Question: I have some list of 'div' elements ordered vertically. Using <URL> added swipe event to catch left-right swipe. Idea was to remove element from list by swiping it left or right side like this:

'''
$(function() {
$('.swElement').swipe({
swipeStatus: function(event, phase, direction, distance, duration, fingerCount) {
console.log(distance);
if (phase == "move") {
if (direction == "right") {
$(this).css({
'right' : (distance*-1)+'px'
});
}
} else if (phase == "cancel") {
$(this).css({
'right' : 0
});
} else if (phase == "end") {
$(this).animate({
'right' : '-100%'
}, 200, function() {
$(this).remove();
});
} else {
//?????
}
},
threshold: 150,
maxTimeThreshold: 5000,
fingers: 'all'
});
});
'''
'''
.swElement {
display: block;
width: 100%;
height: 50px;
border: 1px solid black;
box-sizing: border-box;
padding: 0 10px;
line-height: 50px;
cursor: pointer;
position: relative;
}
'''
'''
<script src="https://ajax.googleapis.com/ajax/libs/jquery/2.1.1/jquery.min.js"></script>
<script src="https://dl.dropboxusercontent.com/u/<PHONE>/cdn/jquery.touchSwipe.min.js"></script>
<h2>Swipe right to remove element</h2>
<div class="swElement">Element</div>
<div class="swElement">Element</div>
<div class="swElement">Element</div>
<div class="swElement">Element</div>
<div class="swElement">Element</div>
'''
## Problem
It's working great on mobile chrome browser, but prevents up/down scroll on native android browser.
I understand that this 'swipeStatus' catch both left/right and up/dmown directions, but don't know how to prevent is from it - I need only right swipe event.
Any ideas?
Thanks in advance.
## Update
I can't use jQuery mobile framework, because it conflict's with other scripts which I have to use.
Maybe there will be another way to figure out?
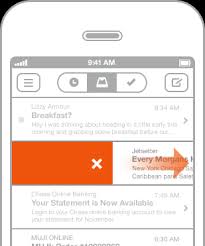
Answer: This is not answering the actual problem for your question, but is an alternative to touch plugging(s). You can still use them for other things in the same app or website.
Coincidence the other day i was having a look at this (jquery-mobile-swipe-list) <URL> which uses some Math to detect horizontal touch.
I Created two demos. One that reveals whats behind the elements like the picture in your question and another to drag/swipe to delete like in the code you have.
Any problems with elements flickering using '-webkit-transform: translateZ(0); transform: translateZ(0);' fixes the flickers.
drag/swipe to reveal behind. i put in a delay of 5 seconds for the touch events to start.
<URL>
'''
var startPos;
var handlingTouch = false;
var itemis;
setTimeout(function() {
document.addEventListener('touchstart', function(e) {
// Is this the first finger going down?
if (e.touches.length == e.changedTouches.length) {
startPos = {
x: e.touches[0].clientX,
y: e.touches[0].clientY
};
}
});
document.addEventListener('touchmove', function(e) {
// If this is the first movement event in a sequence:
if (startPos) {
// Is the axis of movement horizontal?
if (Math.abs(e.changedTouches[0].clientX - startPos.x) > Math.abs(e.changedTouches[0].clientY - startPos.y)) {
handlingTouch = true;
e.preventDefault();
onSwipeStart(e);
}
startPos = undefined;
} else if (handlingTouch) {
e.preventDefault();
onSwipeMove(e);
}
});
document.addEventListener('touchend', function(e) {
if (handlingTouch && e.touches.length == 0) {
e.preventDefault();
onSwipeEnd(e);
handlingTouch = false;
}
});
function slide(x) {
// slide the element
$(itemis).css({transform: "translatex("+x+"px)"})
}
var swipeOrigin, x, itempos;
function onSwipeStart(e) {
// find what element is been touched. In your case it may be closest("swElement") but you need to test
itemis = $(e.target).closest("li").find(".move")
swipeOrigin = e.touches[0].clientX;
}
function onSwipeMove(e) {
x = e.touches[0].clientX - swipeOrigin;
slide(x);
}
function onSwipeEnd(e) {
//On Touch End if x (distance traveled to the right) is greater than +35 pixels then slide element +100 pixels.
if (x > 35) {
slide(100);
}
else {
slide(0);
}
}
}, 5000);
'''
Because the movement of pixels are either in plus or minus to prevent the movement of the elements from either side its easy when using an 'if' statement. Other conditions can be applied using 'if/else if'
'''
Example
'''
move the element from left to right (---->) if plus pixels touched. The Opposite way right to left (<-----) is less than 1 pixel i.e '(x < 1)'
'''
if (x > 1) {
slide(x);
}
'''
<URL>
Slide to Delete
<URL>
'''
// detect window width to fly out the items from whatever the devices window width is.
var itemwidth = $(window).width();
// slide item to windows width wait half a second, slide it up and remove from the DOM
slide(itemwidth);
setTimeout(function() {
$(itemis).slideUp("fast").remove()
}, 500);
'''
You can use or a pluging like to control the speed of the elements moving so its smoother as using css transform by itself feels very fast